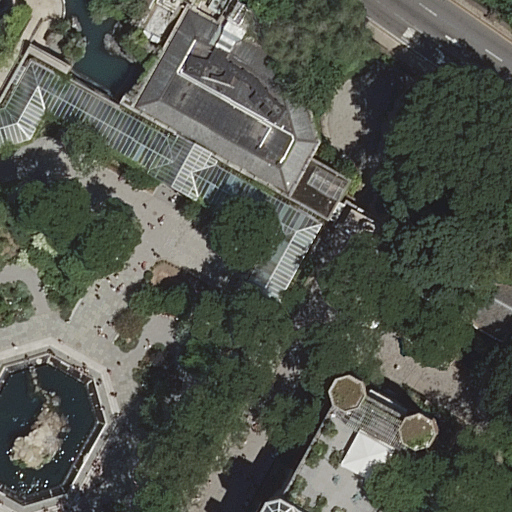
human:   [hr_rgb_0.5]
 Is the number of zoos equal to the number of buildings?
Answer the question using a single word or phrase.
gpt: yes

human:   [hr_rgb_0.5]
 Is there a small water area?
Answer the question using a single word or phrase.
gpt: yes

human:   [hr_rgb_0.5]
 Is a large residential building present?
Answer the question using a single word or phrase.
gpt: no

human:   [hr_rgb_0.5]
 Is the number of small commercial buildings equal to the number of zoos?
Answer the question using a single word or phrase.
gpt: no

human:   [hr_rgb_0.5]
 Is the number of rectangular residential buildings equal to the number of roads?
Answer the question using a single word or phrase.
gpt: no

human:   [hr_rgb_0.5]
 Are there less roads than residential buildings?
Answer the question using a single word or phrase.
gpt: no

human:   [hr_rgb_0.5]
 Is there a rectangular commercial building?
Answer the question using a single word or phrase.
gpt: no

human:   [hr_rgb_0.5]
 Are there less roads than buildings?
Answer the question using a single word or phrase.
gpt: no

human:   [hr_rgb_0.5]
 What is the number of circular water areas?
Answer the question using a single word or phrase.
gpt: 0

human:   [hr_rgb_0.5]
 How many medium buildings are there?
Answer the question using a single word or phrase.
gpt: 1

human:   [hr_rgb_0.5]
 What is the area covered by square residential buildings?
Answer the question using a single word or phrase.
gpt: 0m2

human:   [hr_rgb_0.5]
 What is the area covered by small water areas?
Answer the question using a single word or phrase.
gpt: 4m2

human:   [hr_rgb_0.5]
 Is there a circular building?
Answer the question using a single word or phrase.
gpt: no

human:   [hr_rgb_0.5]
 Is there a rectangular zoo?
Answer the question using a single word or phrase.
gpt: yes

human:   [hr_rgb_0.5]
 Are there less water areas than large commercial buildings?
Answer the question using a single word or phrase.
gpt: no

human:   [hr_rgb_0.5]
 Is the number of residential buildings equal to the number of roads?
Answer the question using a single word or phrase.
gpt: no

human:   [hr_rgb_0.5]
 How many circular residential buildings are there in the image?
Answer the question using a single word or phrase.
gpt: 0

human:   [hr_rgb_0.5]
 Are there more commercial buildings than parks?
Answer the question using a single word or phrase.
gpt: no

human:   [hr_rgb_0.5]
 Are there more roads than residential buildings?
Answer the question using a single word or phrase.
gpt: yes

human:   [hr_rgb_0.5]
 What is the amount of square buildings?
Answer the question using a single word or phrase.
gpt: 0

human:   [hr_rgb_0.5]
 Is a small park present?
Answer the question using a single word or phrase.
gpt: no

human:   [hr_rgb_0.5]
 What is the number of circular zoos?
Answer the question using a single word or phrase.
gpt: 0

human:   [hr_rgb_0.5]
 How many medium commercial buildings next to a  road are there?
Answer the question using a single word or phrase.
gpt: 0

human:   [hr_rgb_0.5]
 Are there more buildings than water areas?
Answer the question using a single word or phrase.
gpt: no

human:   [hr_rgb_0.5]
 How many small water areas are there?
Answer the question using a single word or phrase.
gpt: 1

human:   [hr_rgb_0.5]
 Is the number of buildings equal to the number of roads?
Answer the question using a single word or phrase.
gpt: no

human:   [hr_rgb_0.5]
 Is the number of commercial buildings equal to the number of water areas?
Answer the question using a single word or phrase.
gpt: no

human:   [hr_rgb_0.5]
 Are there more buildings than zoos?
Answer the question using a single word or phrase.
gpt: no

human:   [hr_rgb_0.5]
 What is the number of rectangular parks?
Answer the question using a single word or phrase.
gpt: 1

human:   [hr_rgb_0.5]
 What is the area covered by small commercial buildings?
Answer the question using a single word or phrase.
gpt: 0m2

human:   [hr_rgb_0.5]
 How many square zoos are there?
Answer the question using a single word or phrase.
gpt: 0

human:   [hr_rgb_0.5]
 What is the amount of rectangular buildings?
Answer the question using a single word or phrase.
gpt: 0

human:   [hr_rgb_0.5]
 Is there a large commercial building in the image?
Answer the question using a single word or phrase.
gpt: no

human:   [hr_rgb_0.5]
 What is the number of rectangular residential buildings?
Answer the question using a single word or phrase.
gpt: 0

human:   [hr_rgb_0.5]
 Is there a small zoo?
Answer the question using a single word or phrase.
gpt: yes

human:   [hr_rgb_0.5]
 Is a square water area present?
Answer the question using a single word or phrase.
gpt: no